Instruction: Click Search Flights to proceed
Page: home
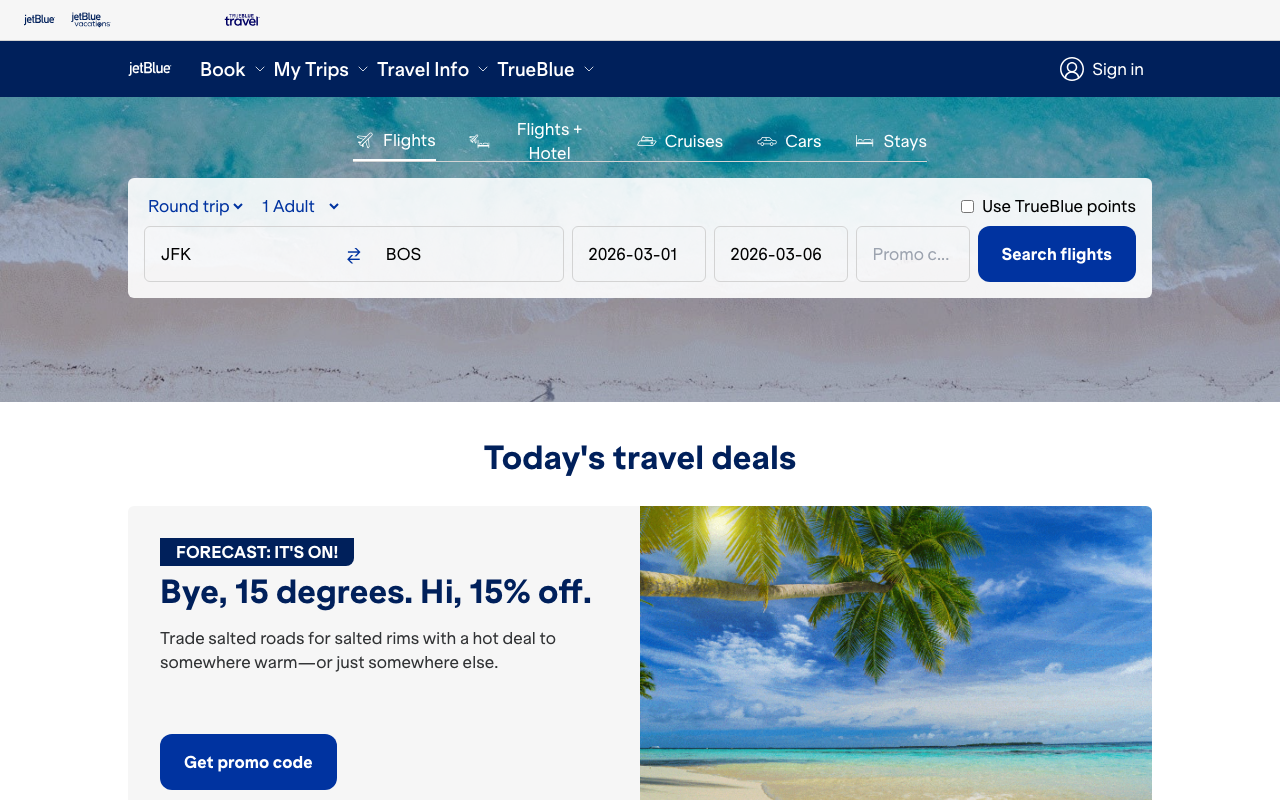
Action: click